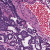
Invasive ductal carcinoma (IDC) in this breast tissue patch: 1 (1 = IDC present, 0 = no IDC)